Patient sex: M
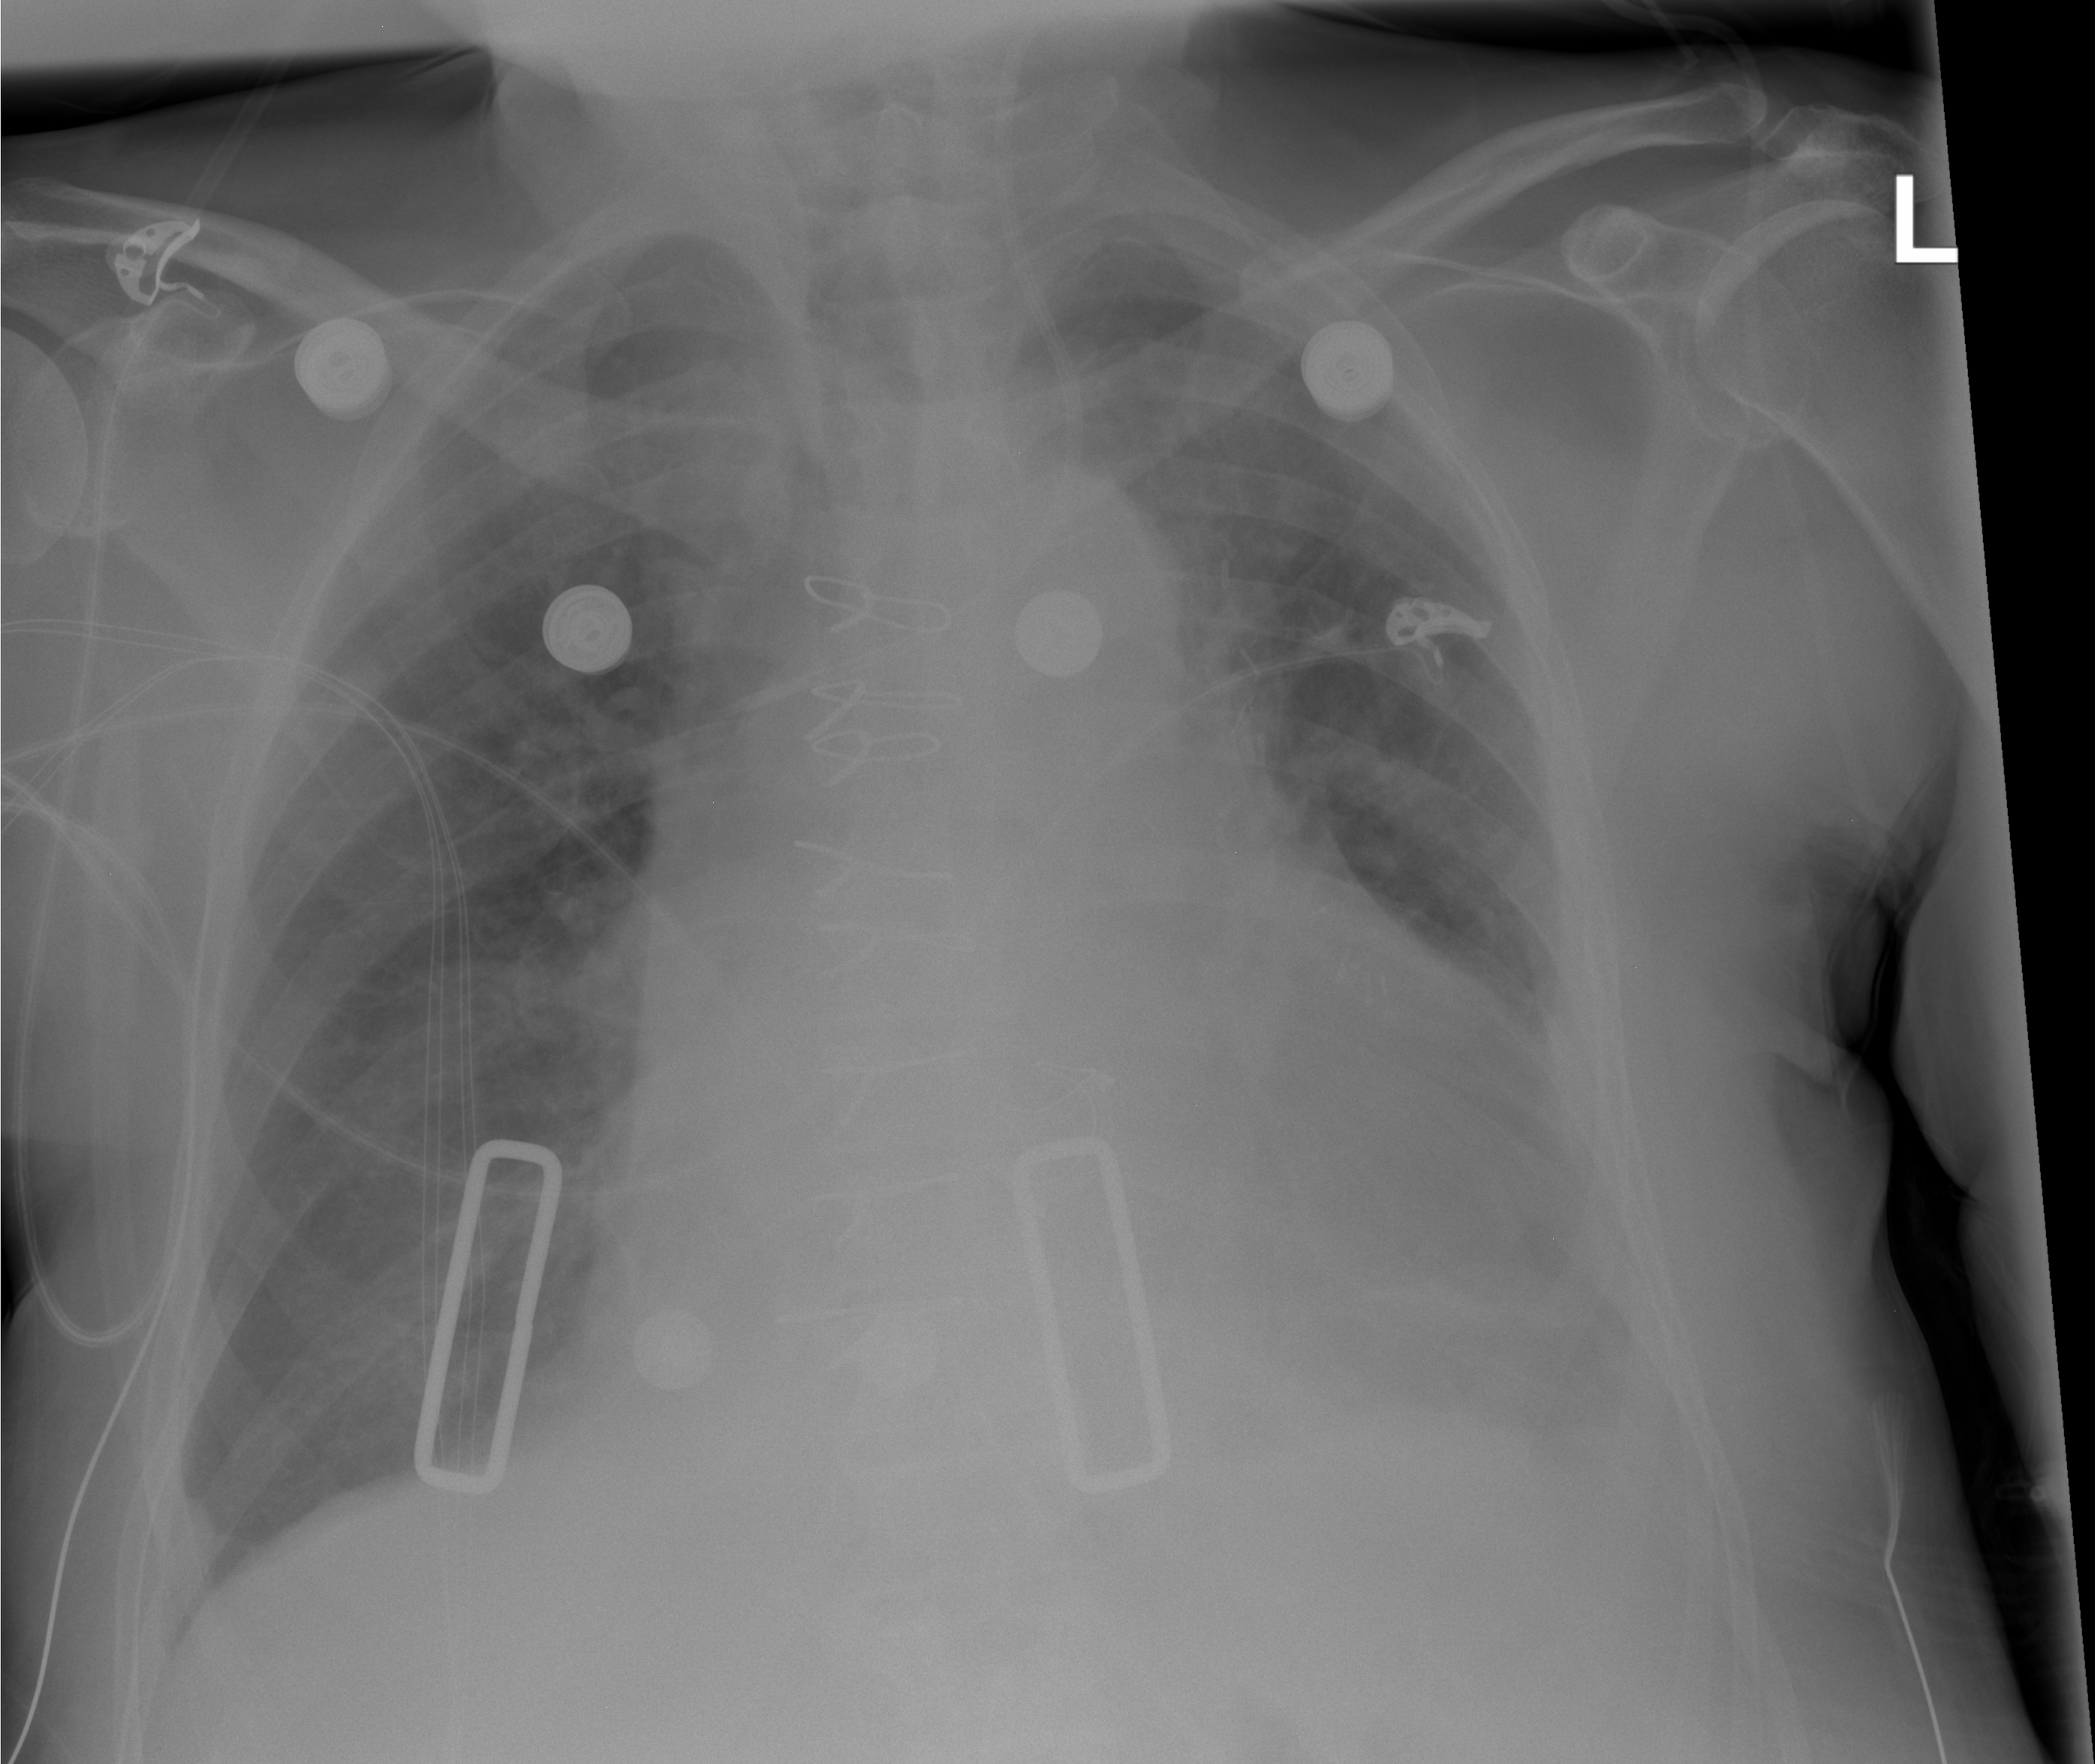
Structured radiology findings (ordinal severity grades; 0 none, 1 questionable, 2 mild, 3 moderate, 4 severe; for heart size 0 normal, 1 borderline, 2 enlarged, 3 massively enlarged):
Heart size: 2
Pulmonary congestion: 2
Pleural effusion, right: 0
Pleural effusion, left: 2
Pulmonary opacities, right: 0
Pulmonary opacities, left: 2
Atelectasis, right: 0
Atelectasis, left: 2